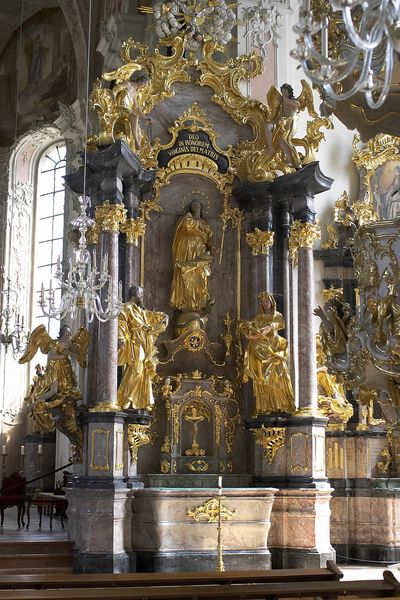
Titel: St. Peter in Mainz
Künstler: Johann Valentin Thomann
Standort: Mainz (EU - D - RP)
Schlagwörter: schatten, weiß, fenster, glas, lampe, licht, marmor, schwarz, säulen, ornament, barock, johannes, sockel, kirche, sonne, gold, engel, figuren, gestühl, inschrift, glanz, kerze, interior, kerzen, kronleuchter, leuchter, stuck, stufen, foto, glaube, kreuz, dom, strahlen, becken, sterne, kranz, altar, sims, heiligenschein, gesims, skulpturen, statuen, nimbus, jesus, heiliger, altra, heilige, maria, anbetung, schrein, reliquie, bayerisch, aufbau, tabernakel, strahlenkranz, kreiz, seitenaltar, sternenkranz, mariamagdalena